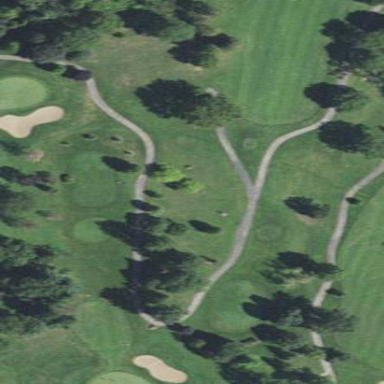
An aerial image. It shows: Area with grass used as rough in golf course.